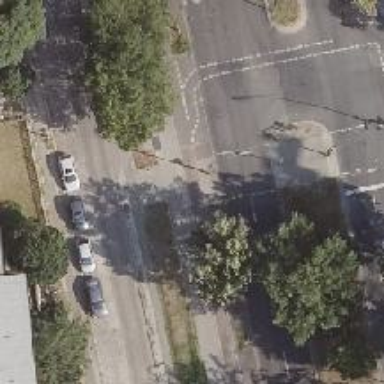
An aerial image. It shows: Footway crossing with traffic signals and island.